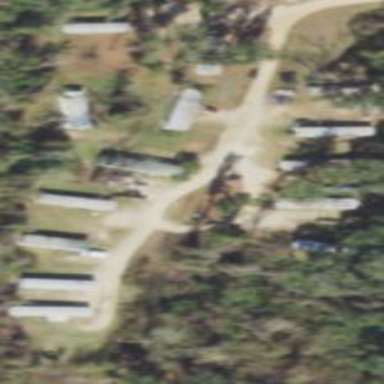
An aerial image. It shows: Residential area known as trailer park.